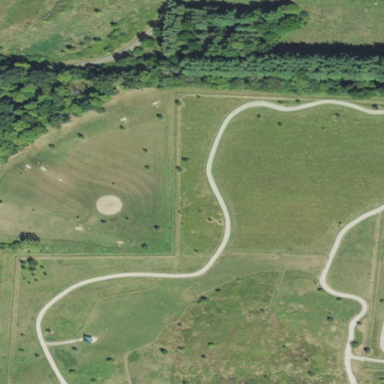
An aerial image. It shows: Chain link fence surrounding dog park.